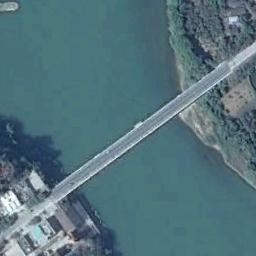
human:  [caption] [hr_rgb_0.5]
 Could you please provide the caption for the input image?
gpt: A bridge built on a blue river and the residential area on one side of the river, And some green plants on the other side of the river .

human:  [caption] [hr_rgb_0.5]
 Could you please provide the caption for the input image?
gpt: There is a bridge over the river with many buildings and trees beside .

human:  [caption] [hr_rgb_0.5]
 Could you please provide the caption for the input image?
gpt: The water under the bridge is green .

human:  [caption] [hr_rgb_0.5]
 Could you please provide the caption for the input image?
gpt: A bridge connects the land on both sides of the turquoise water  There are many residential areas and green areas on the land .

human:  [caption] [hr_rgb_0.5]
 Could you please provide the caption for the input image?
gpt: Many buildings are on the side of the bridge .